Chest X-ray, AP view. Patient: 55 years old, sex F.
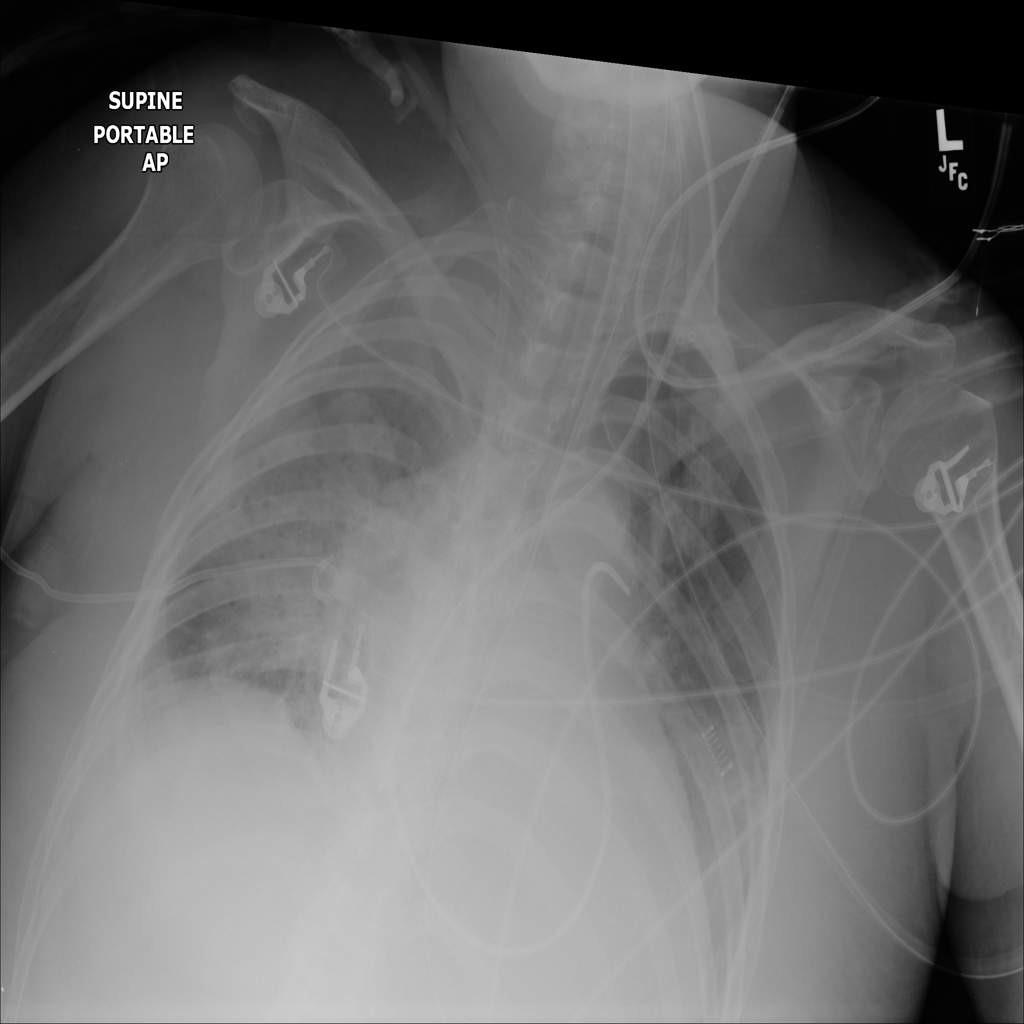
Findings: No Finding